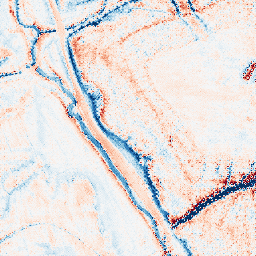
Category: edge_preserving
Decomposition family: bilateral
Decomposition parameters: d: 21
sigma_color: 50
sigma_space: 150
Upsampling method: regularized
Upsampling parameters: scale: 2
lambda_reg: 0.1
Upsampling scale: 2